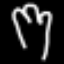
Label: fork